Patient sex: M
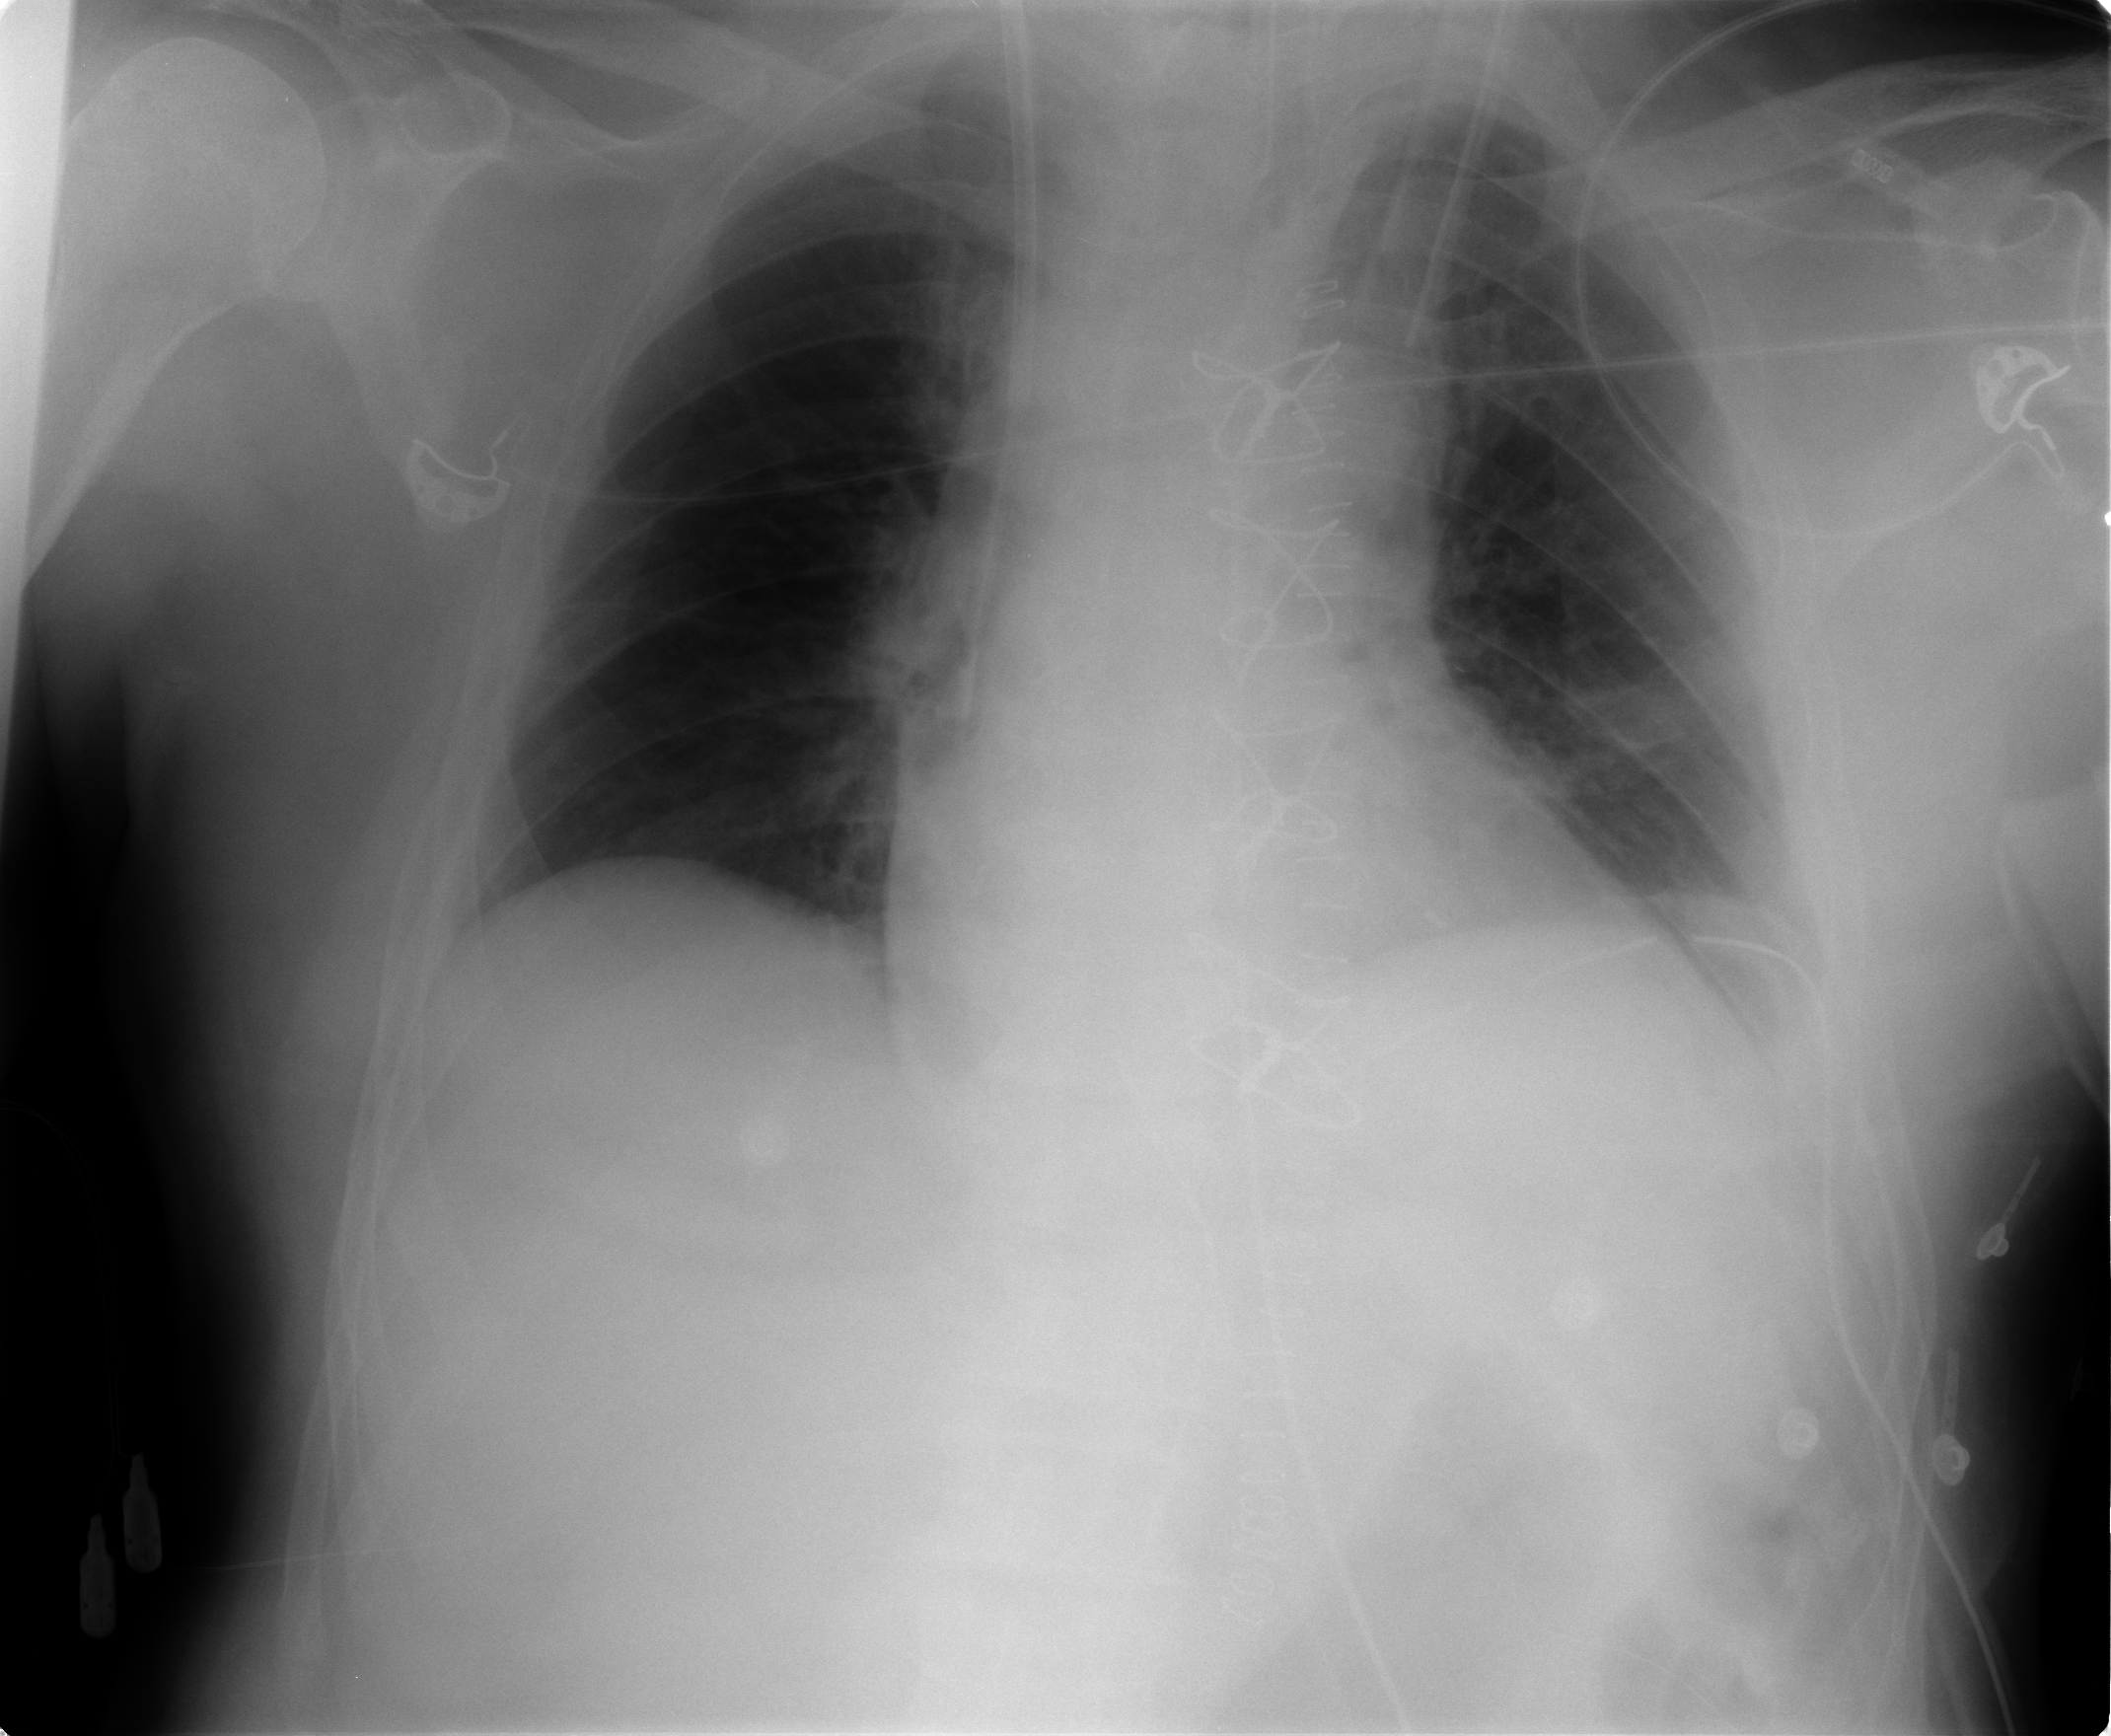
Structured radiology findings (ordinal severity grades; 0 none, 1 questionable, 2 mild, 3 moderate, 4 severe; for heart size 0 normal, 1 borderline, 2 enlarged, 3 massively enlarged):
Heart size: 2
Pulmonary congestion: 2
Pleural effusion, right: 0
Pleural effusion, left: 0
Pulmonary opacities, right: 0
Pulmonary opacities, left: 0
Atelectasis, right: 0
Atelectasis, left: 0